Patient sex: M
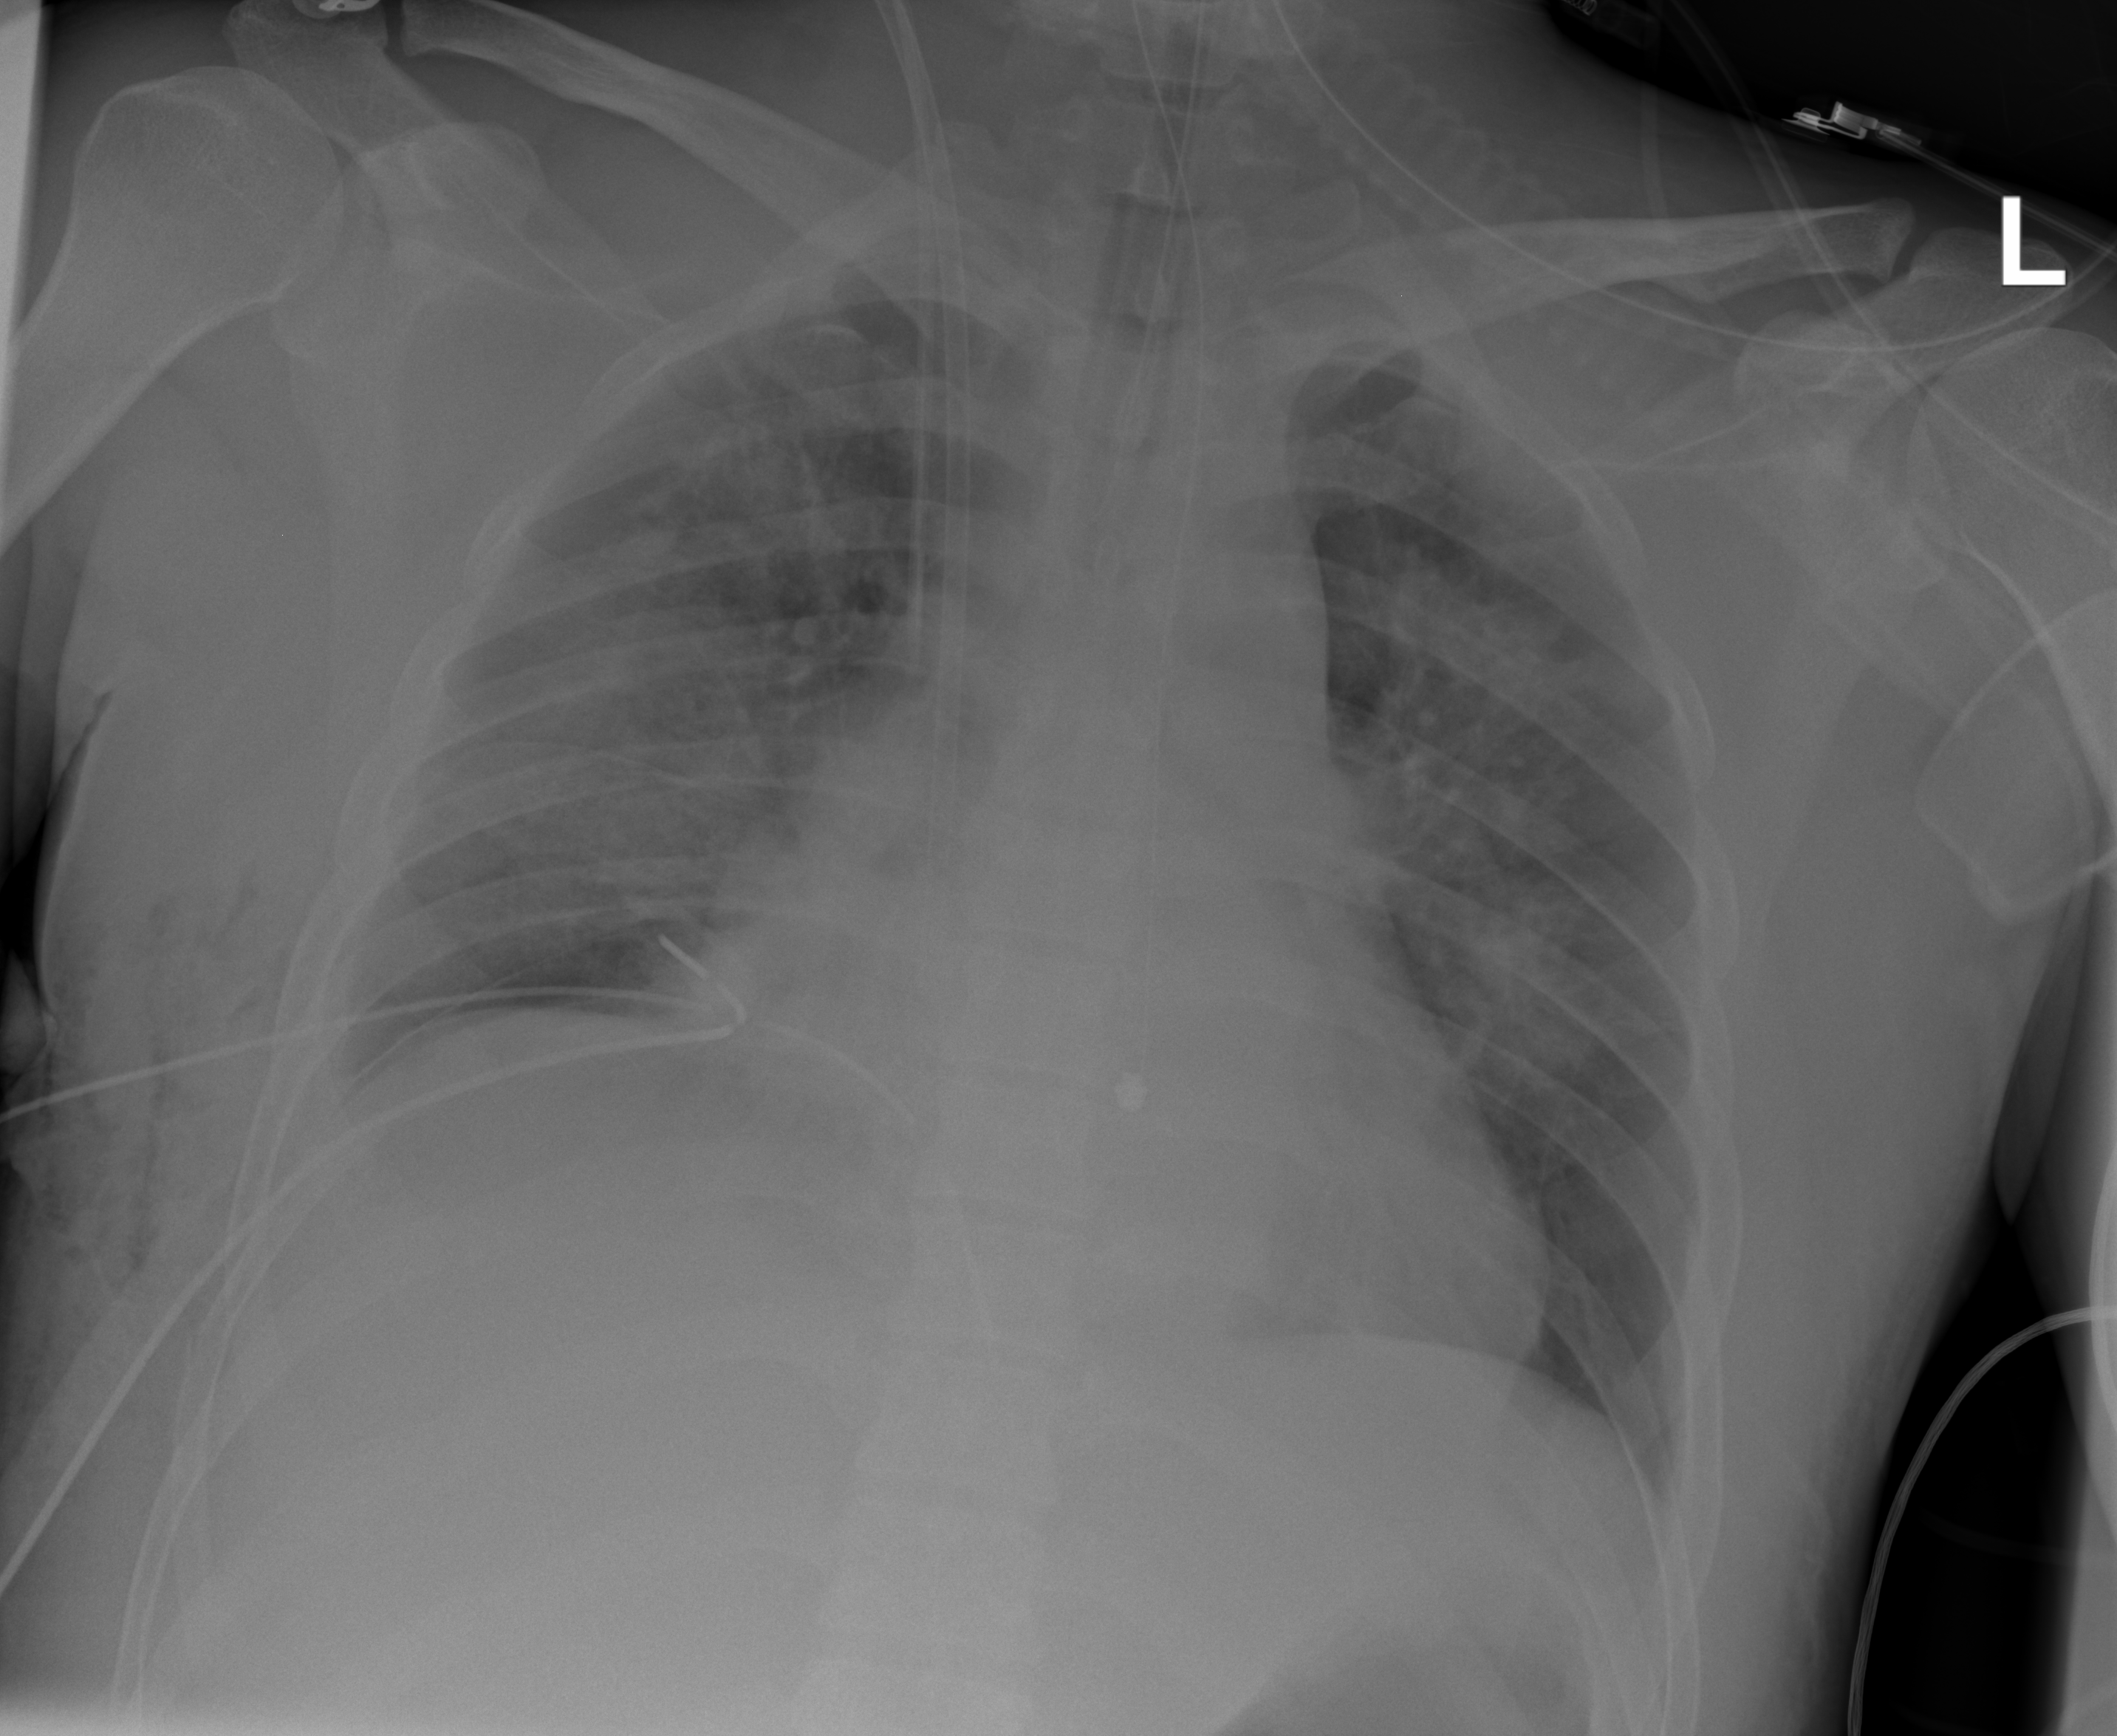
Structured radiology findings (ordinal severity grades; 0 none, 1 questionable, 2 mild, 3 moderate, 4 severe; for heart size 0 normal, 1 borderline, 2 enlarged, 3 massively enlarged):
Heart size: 2
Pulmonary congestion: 0
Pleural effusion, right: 2
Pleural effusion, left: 2
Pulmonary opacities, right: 3
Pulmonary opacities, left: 3
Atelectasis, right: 3
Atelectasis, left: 2